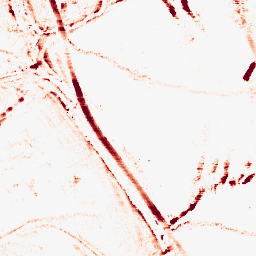
Category: morphological
Decomposition family: morphological_rect
Decomposition parameters: operation: opening
width: 10
height: 5
Upsampling method: lanczos
Upsampling parameters: scale: 4
Upsampling scale: 4